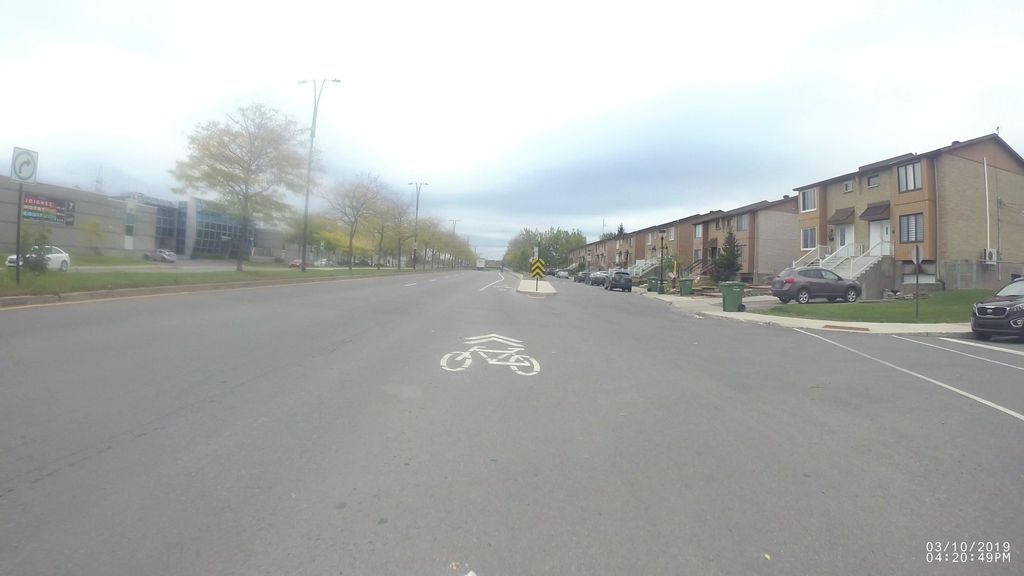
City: montreal